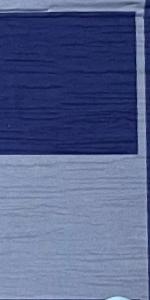
Label: Empty